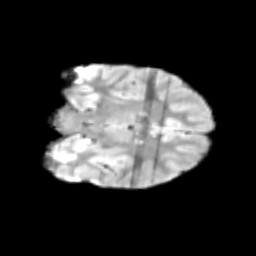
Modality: T2w
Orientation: coronal
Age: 9
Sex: male
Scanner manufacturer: siemens
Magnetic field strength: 3 T
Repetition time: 3.8 s
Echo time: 0.07 s